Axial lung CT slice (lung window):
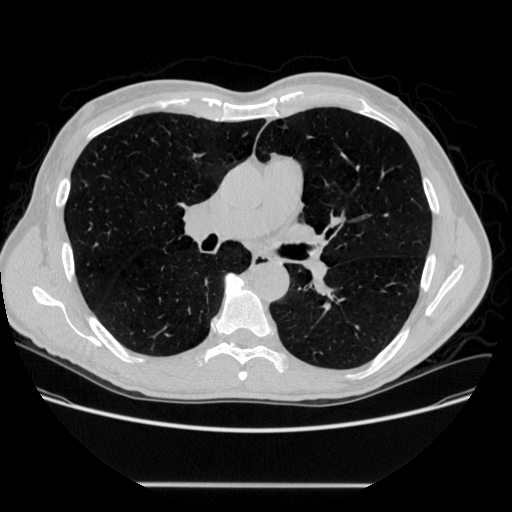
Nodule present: no